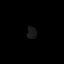
Tissue: skin
Cell type: Epithelial cells
Senescence score: 0.1977
Nuclear area (px): 110
Mean DAPI intensity: 25.545